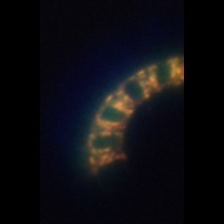
Taxon: Eucampia
Group: Diatoms